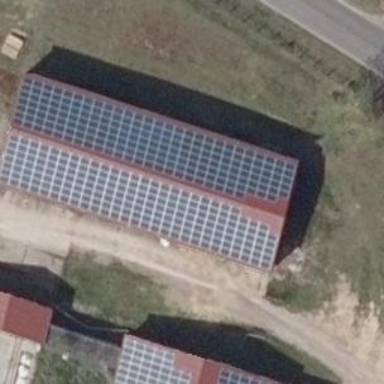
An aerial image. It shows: Solar power generator on the roof. The generator is solar photovoltaic panel.